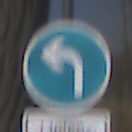
Verkehrszeichen: VorgeschriebeneFahrtrichtungLinks
Zusatzzeichen unten: BesondereFahrzeugeUndTransportgueter2
Umgebung: Outdoor, Nature
Tageszeit: Midday
Wetter: Clear
Licht: Natural
Jahreszeit: NotSpecified
Kontrast: HighContrast